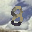
Label: 8